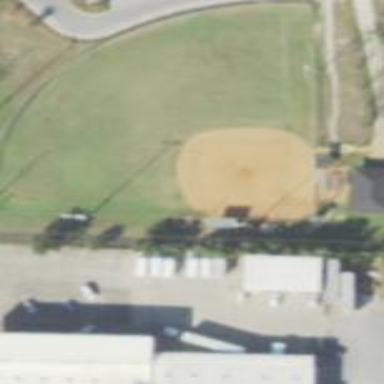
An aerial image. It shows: Baseball pitch for leisure land.